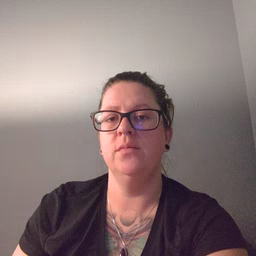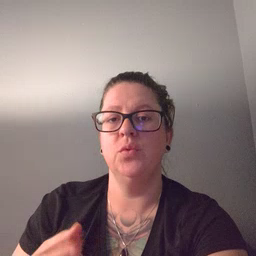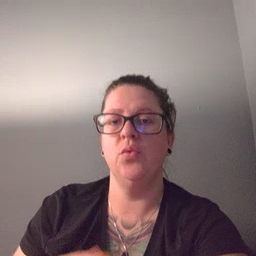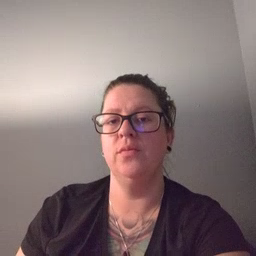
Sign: dog